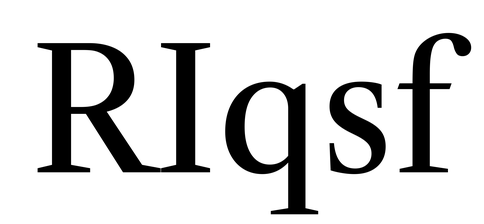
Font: LibreCaslonText_Regular